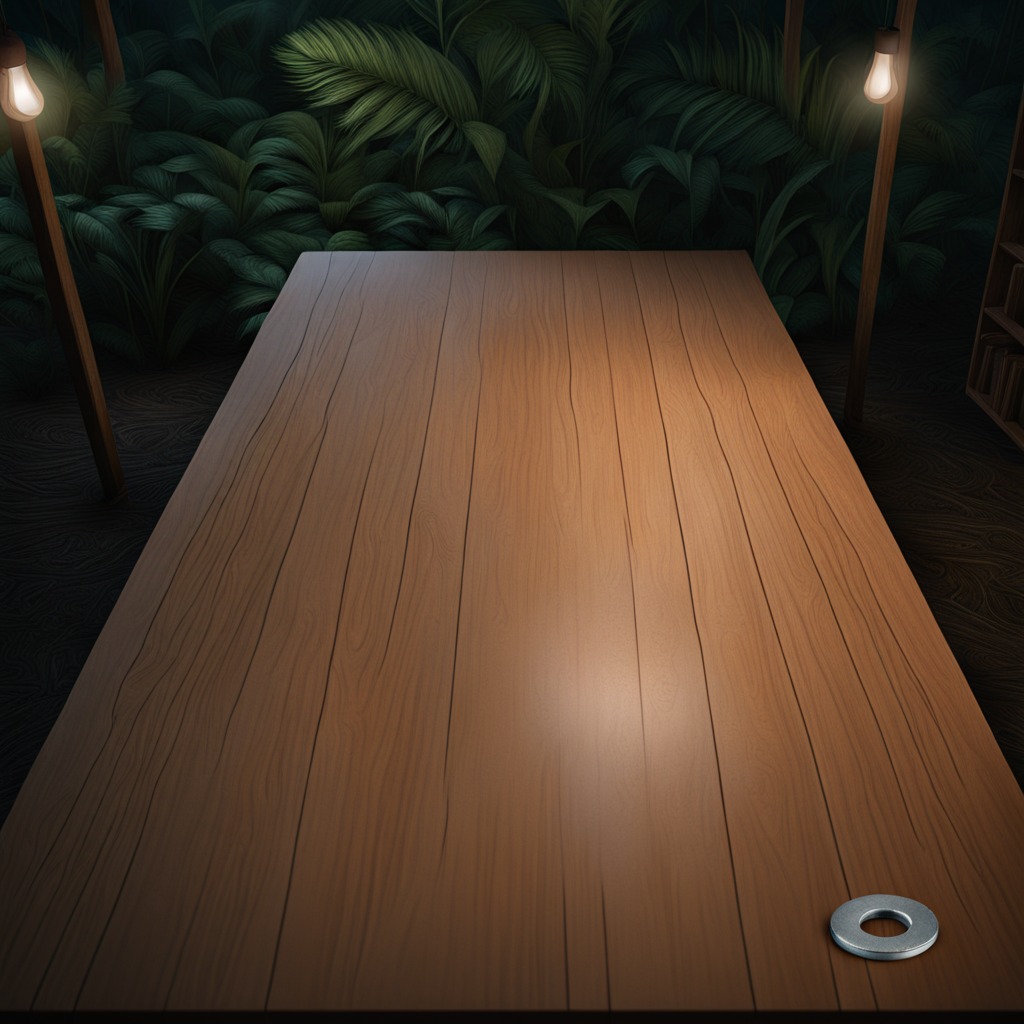
A flat metal washer lying on the wooden table inside a jungle field workshop tent at night dim ambient light soft shadows worn but